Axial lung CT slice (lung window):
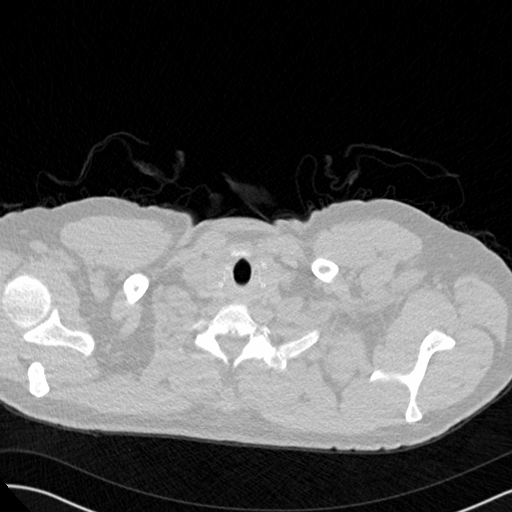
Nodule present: no